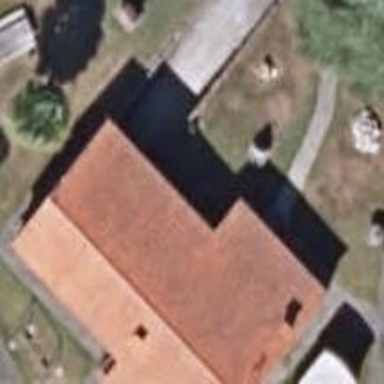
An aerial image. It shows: Simple house.